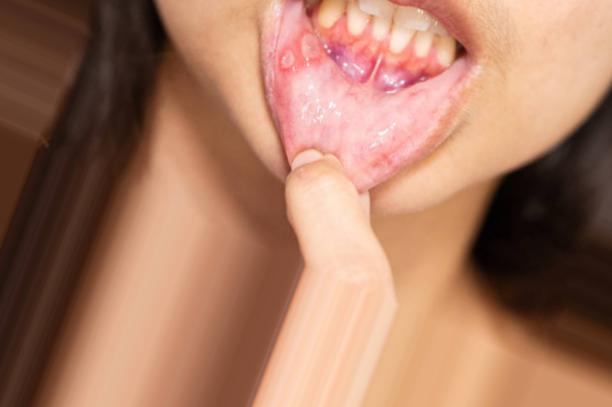
Condition: Mouth Ulcer